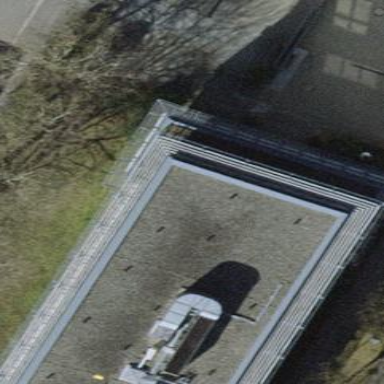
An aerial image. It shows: Service building with flat gravel roof.